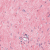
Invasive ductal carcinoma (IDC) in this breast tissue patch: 0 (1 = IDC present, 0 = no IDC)